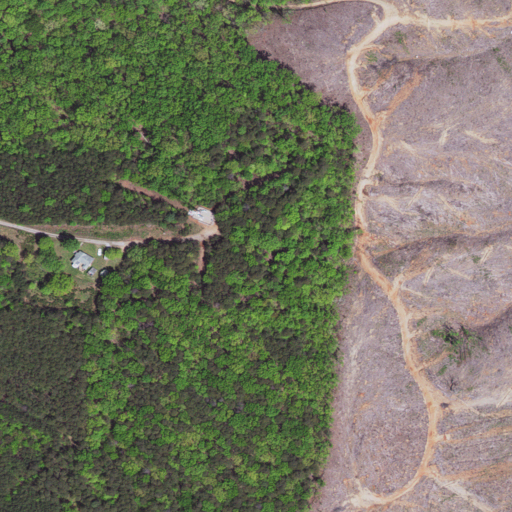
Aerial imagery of mountain in Virginia named Glady Fork Mountain containing mixed forest, grassland, evergreen forest, deciduous forest, and open development